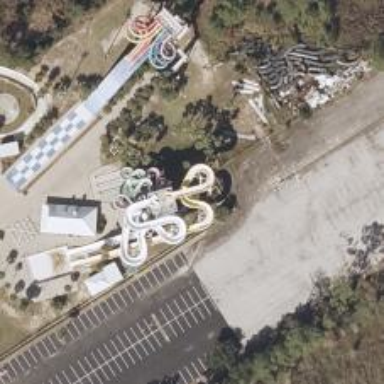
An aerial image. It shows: Water slide attraction.